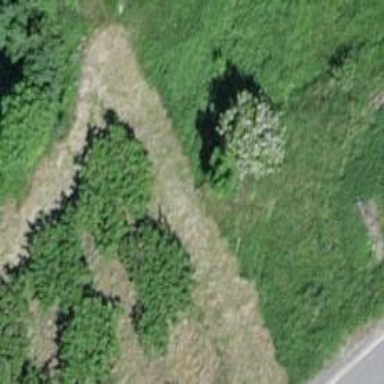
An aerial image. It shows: Grass track.